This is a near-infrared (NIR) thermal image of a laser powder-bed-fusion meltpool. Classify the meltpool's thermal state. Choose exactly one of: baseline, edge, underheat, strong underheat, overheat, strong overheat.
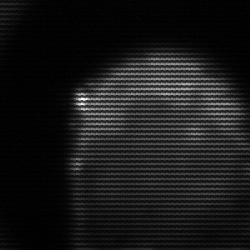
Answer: edge